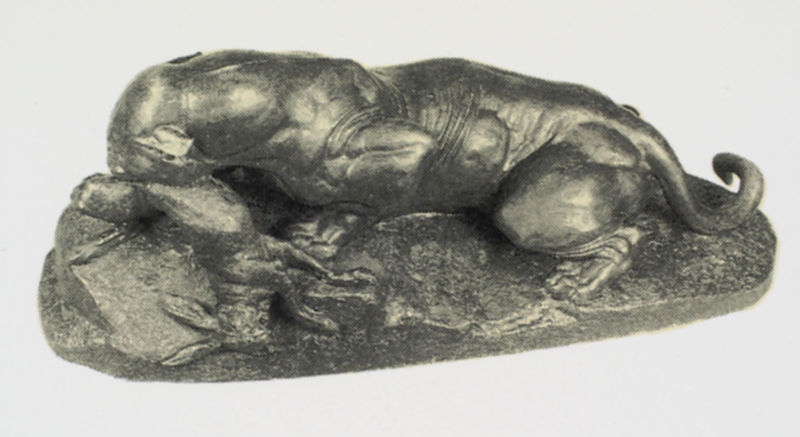
Titel: Jaguar einen Hasen verzehrend
Künstler: Antoine-Louis Barye
Institution: Paris, Musée du Louvre
Schlagwörter: kampf, weiß, grau, hell, ohr, schwarz, tier, falten, stein, tod, tot, erde, figur, futter, gold, ohren, hase, skulptur, statue, beine, fell, schwanz, welpe, bein, füße, kauern, liegen, fels, baby, nacken, essen, löffel, muskeln, glanz, glänzen, metall, pfoten, bronze, plastik, schenkel, foto, fett, katze, eisen, nahrung, rippen, krallen, jagd, kathe, beute, kaninchen, maul, fressen, löwe, töten, tatzen, jagen, leopard, raubkatze, tatze, junges, tiger, panther, pranke, skluptur, gepard, jaguar, erlegen, reißen, überleben, unkenntlich, kauen, pratzen, jgen, igkegold